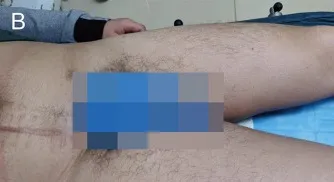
Clinical images at postoperative 20th month. (B) Physical examination showed the swelling of right lower extremity.
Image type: medical_photograph (skin_photograph)